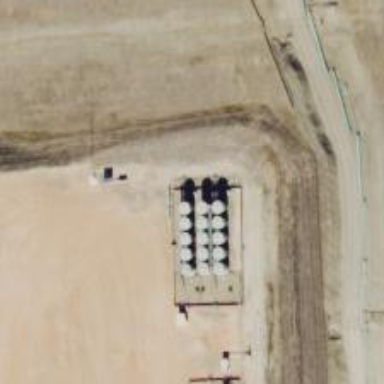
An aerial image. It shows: Storage tank that is man-made.